Question: i've been creating a linearLayout item in xml at the end it should look like :

here is the code i wrote :
'''
<LinearLayout
android:id="@+id/photoslayout"
android:layout_width="fill_parent"
android:layout_height="wrap_content"
android:layout_below="@id/lightSeperator"
android:orientation="vertical" >
<!-- Review -->
//item starts here
<LinearLayout
android:id="@+id/one_photo_layout"
android:layout_width="fill_parent"
android:layout_height="fill_parent"
android:background="@drawable/menu_button_bg"
android:orientation="vertical" >
<LinearLayout
android:id="@+id/top_layout"
android:layout_width="fill_parent"
android:layout_height="wrap_content"
android:gravity="center_vertical"
android:orientation="horizontal" >
<ImageView
android:id="@+id/photo"
android:layout_width="wrap_content"
android:layout_height="wrap_content"
android:visibility="visible" />
<TableLayout
android:id="@+id/table"
android:layout_width="match_parent"
android:layout_height="wrap_content" >
<TableRow
android:id="@+id/row"
android:layout_width="wrap_content"
android:layout_height="wrap_content" >
<ImageButton
android:id="@+id/delete_pic"
android:layout_width="wrap_content"
android:layout_height="wrap_content"
android:background="@drawable/delete_button_bg" />
<TextView
android:id="@+id/text"
android:layout_width="wrap_content"
android:layout_height="wrap_content" />
</TableRow>
</TableLayout>
</LinearLayout>
</LinearLayout>
<!-- Photos -->
</LinearLayout>
'''
and i cant get the result i need.. maybe someone could show me good tutorial site or help with this xml ?
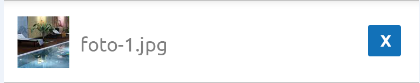
Answer: 'LinearLayout' is not the right approach here. What you want is a 'RelativeLaout' with the image on the left, the delete button on the right and the text in the middle - something like this:
'''
<RelativeLayout
android:id="@+id/photoslayout"
android:layout_width="fill_parent"
android:layout_height="wrap_content"
android:layout_below="@id/lightSeperator"
android:orientation="vertical" >
<ImageView
android:id="@+id/photo"
android:layout_width="wrap_content"
android:layout_height="wrap_content"
android:layout_alignParentLeft="true"
android:visibility="visible" />
<ImageButton
android:id="@+id/delete_pic"
android:layout_width="wrap_content"
android:layout_height="wrap_content"
android:layout_alignParentRight="true"
android:background="@drawable/delete_button_bg" />
<TextView
android:id="@+id/text"
android:layout_width="match_parent"
android:layout_height="wrap_content"
android:layout_toRightOf="@id/photo"
android:layout_toLeftOf="@id/delete_pic" />
</RelativeLayout>
'''